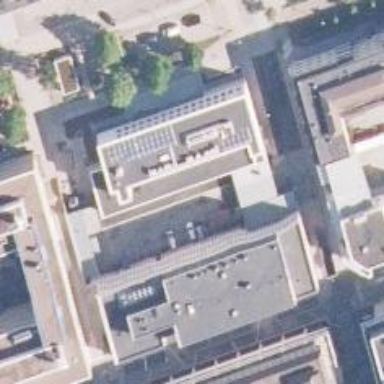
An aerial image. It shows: Courthouse building.